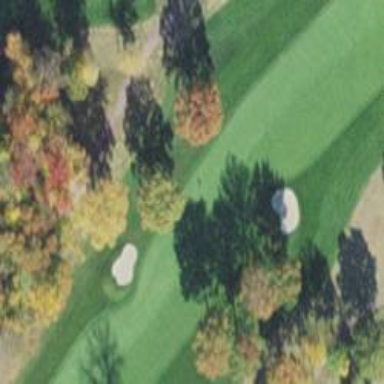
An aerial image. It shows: View of golf hole.